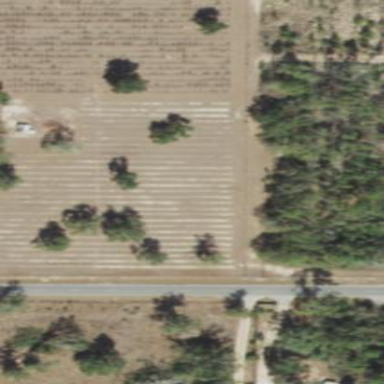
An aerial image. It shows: Plant nursery specializing in trees.